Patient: sex M, age 69
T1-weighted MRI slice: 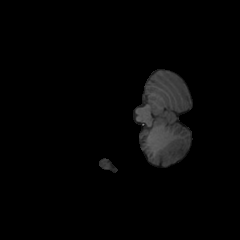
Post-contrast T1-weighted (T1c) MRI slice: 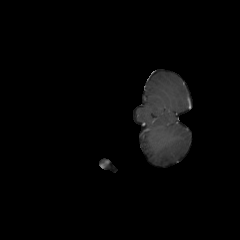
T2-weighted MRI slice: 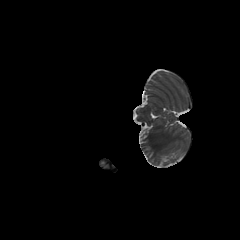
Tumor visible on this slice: no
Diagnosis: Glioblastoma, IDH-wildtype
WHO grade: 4